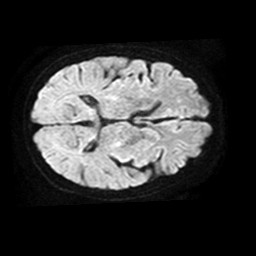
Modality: TRACE
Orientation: axial
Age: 62
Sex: female
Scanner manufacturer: philips
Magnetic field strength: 1.5 T
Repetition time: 3.403 s
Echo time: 0.09411 s